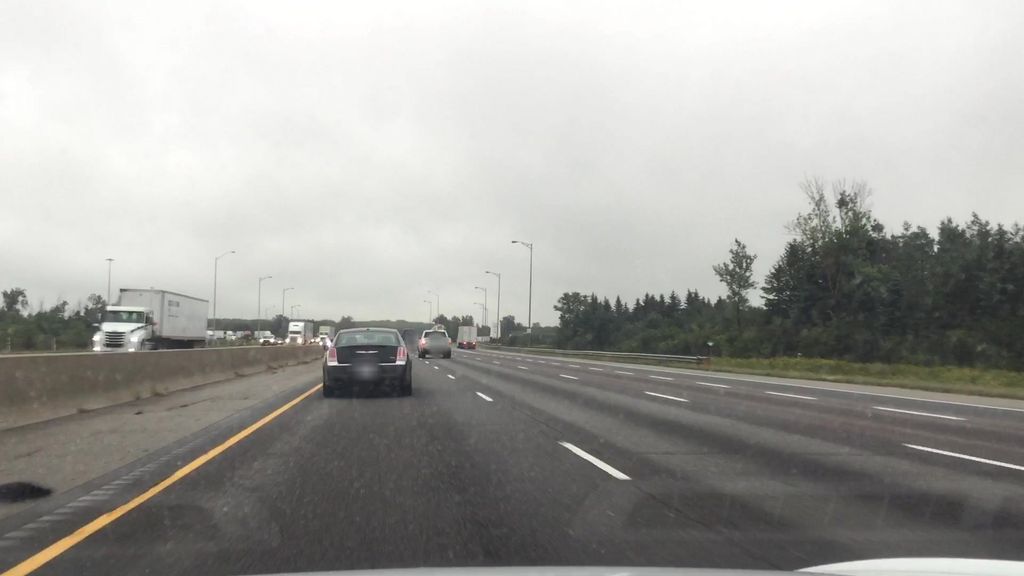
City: kitchener-waterloo